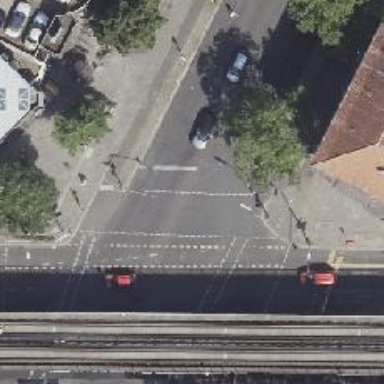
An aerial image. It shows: Secondary road with separate sidewalks on both sides and dedicated lanes for cyclists on both sides. The road surface is asphalt.